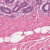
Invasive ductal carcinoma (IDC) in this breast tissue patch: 0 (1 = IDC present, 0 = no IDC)